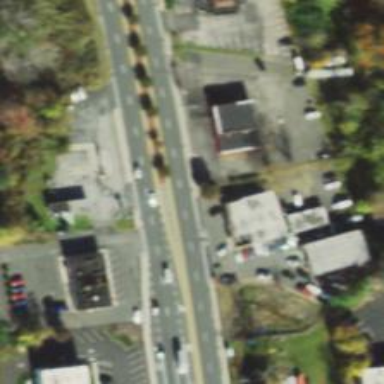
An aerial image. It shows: Primary road with asphalt surface.